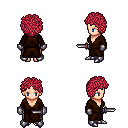
a pixel art fantasy rpg character, female body template, human, light skin, brown robe, robe skirt, ruby red curly afro hairstyle, metal gloves, metal boots, dagger, four views (front, back, left, right), 2x2 character sprite sheet, small pixel art, hard edges, no anti-aliasing